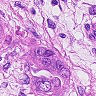
Metastatic tissue present: yes